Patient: sex F, age 33
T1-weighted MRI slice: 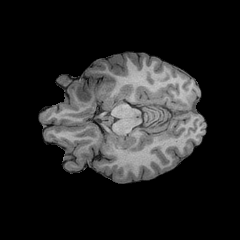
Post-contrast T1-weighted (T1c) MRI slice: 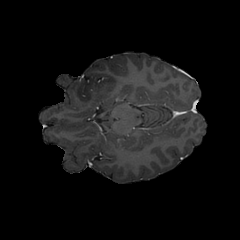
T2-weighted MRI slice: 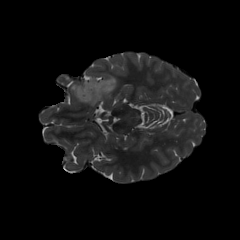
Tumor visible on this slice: yes
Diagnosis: Astrocytoma, IDH-mutant
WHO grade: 2